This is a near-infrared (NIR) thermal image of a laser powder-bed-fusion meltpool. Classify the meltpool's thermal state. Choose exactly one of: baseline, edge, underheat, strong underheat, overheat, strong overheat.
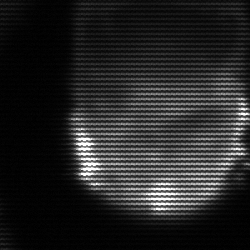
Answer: edge